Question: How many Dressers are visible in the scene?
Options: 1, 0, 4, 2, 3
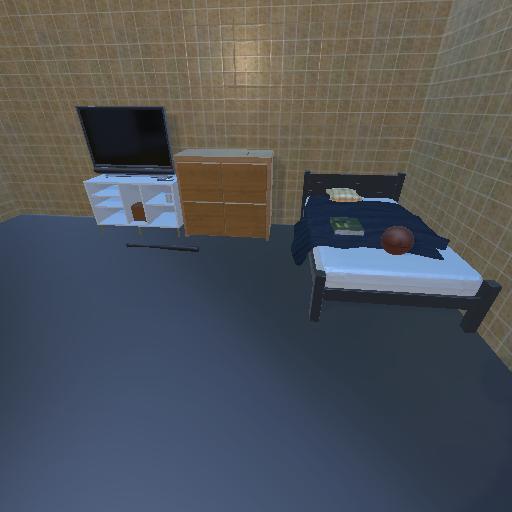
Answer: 1